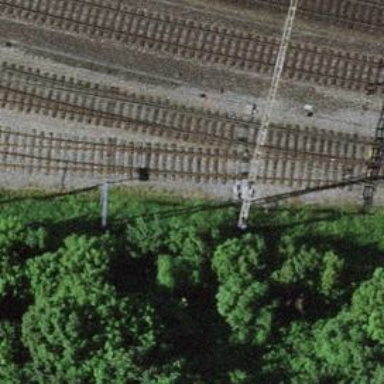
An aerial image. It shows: Rail siding with electrified tracks using contact line.